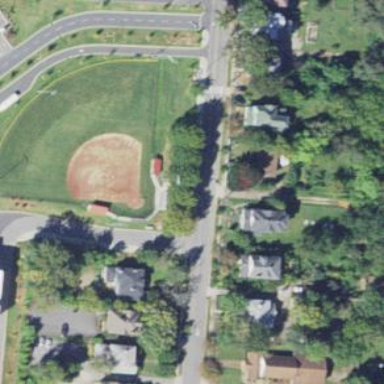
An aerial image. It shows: Softball pitch for leisure land activities.